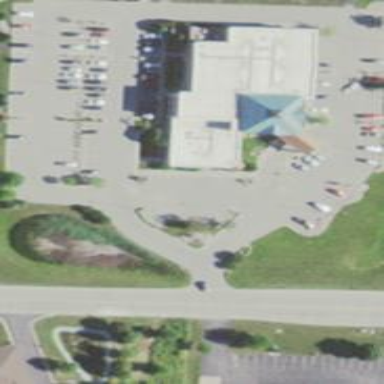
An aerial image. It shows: Clinic building providing healthcare services.